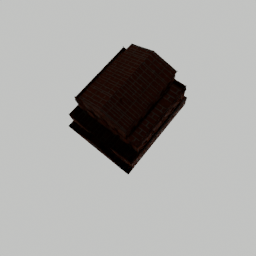
Label: architecture